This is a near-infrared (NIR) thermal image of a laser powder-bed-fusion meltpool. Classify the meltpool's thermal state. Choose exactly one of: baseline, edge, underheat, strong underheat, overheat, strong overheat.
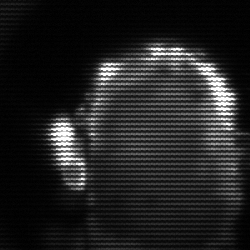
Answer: baseline